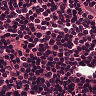
Metastatic tissue present: no